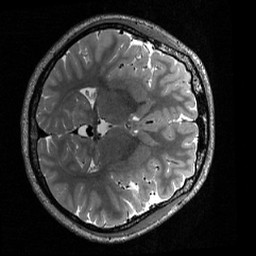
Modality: T2w
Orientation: axial
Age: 21
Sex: female
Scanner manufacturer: siemens
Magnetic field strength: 3 T
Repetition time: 3.2 s
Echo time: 0.56 s